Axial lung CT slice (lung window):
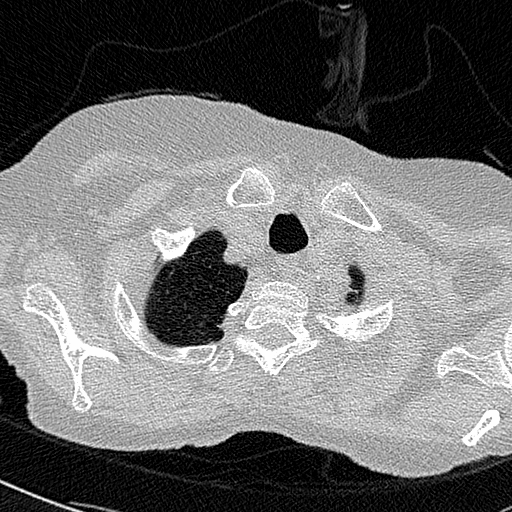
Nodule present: no